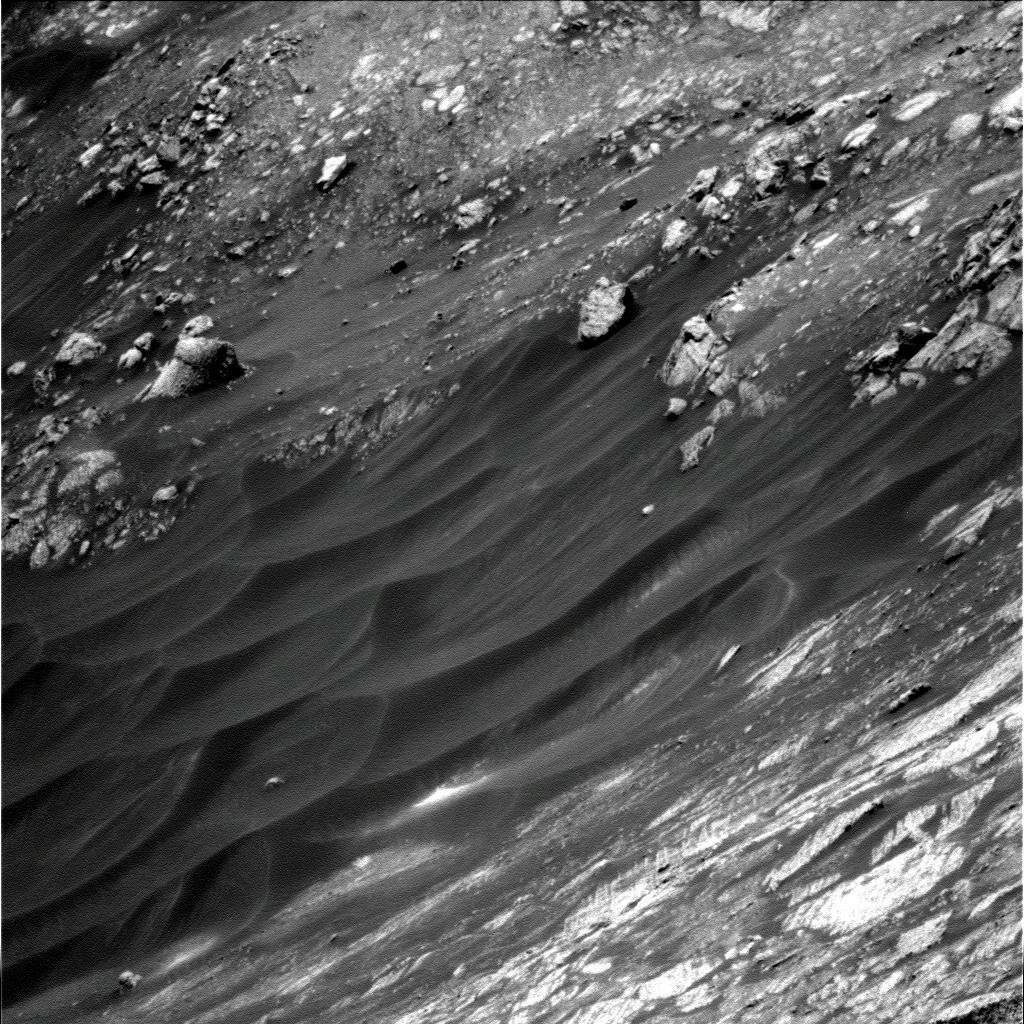
Terrain classes present: Bedrock, Gravel / Sand / Soil, Rock, Shadow